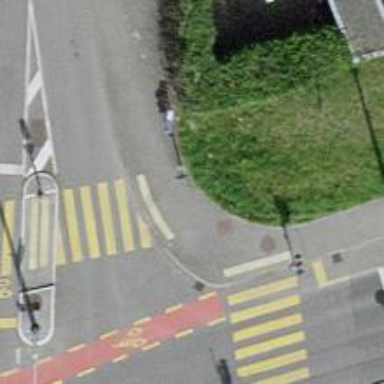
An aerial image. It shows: Kerb barrier.